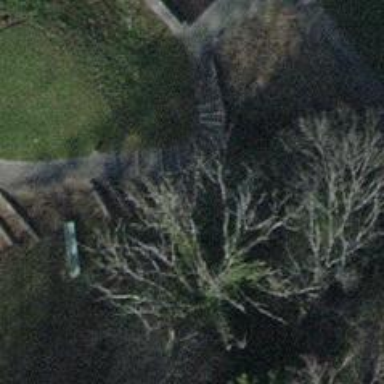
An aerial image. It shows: Road with steps.